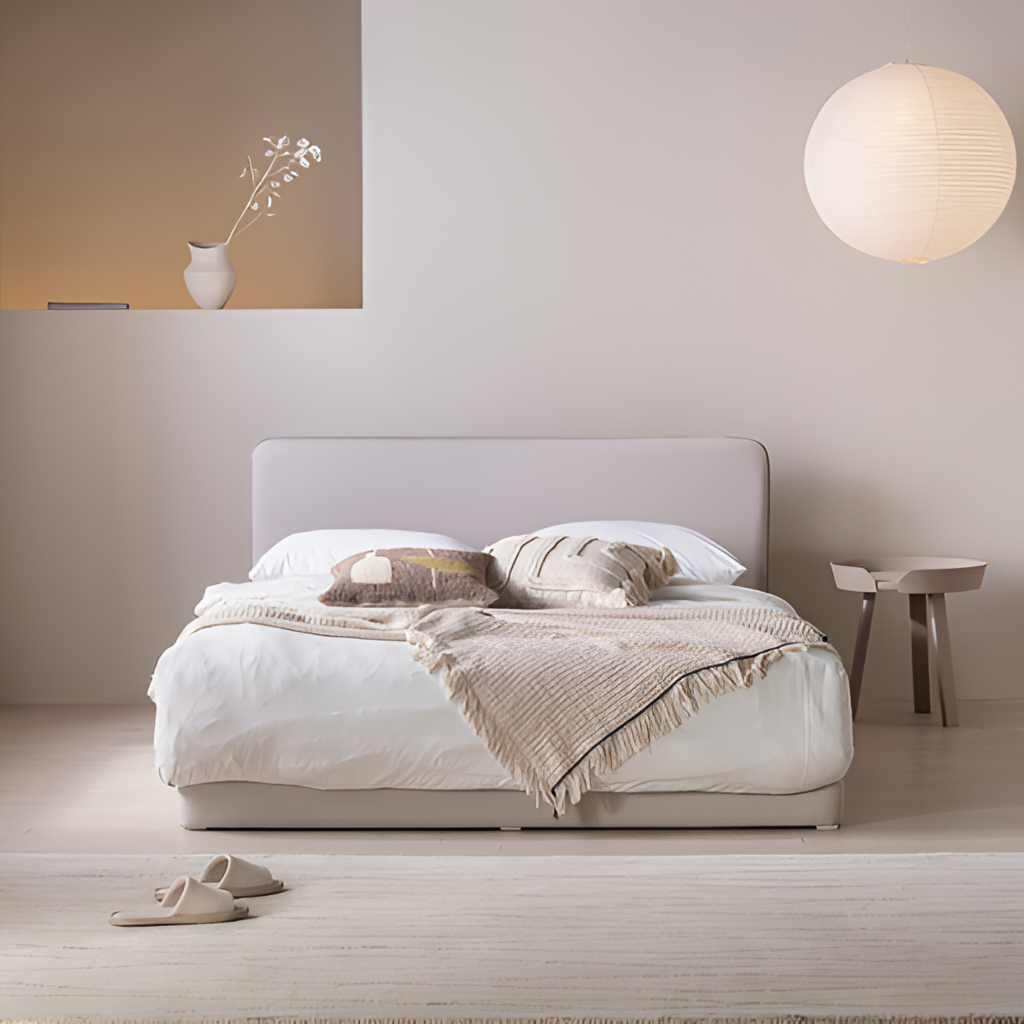
bedroom, beige fabric bed, beige paint wallpaper, with solid pattern, minimalist, beige wood flooring, with plank pattern